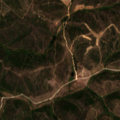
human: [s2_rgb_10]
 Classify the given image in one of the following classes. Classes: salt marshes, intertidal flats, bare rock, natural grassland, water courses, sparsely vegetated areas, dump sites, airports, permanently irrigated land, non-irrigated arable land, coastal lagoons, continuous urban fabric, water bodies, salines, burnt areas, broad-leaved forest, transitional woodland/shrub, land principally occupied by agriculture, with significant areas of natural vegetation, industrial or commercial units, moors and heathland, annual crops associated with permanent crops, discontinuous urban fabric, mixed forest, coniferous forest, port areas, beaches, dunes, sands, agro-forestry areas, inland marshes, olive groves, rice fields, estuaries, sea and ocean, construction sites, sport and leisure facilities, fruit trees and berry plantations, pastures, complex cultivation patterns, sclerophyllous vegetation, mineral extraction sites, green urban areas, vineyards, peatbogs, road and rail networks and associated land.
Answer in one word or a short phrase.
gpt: broad-leaved forest, transitional woodland/shrub